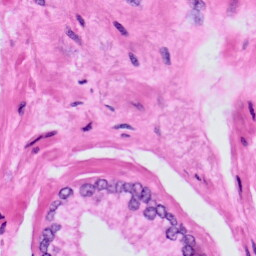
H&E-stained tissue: Prostate